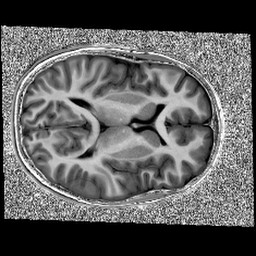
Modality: UNIT1
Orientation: axial
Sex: female
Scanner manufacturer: siemens
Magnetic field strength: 3 T
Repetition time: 5 s
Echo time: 0.00368 s